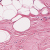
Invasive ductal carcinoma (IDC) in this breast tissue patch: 0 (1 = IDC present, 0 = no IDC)